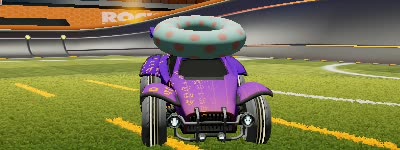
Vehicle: octane